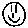
Label: smiley face